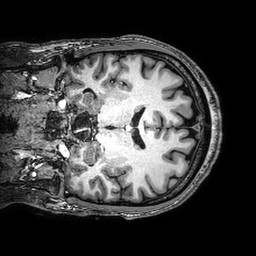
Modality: T1w
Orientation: coronal
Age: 27
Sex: male
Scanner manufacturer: philips
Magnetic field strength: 3 T
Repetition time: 0.008387 s
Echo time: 0.00387 s